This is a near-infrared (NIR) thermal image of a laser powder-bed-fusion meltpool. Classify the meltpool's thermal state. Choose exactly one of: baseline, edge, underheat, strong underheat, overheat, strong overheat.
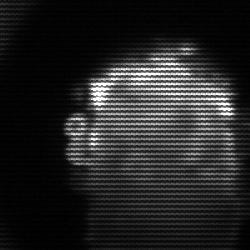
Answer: baseline